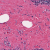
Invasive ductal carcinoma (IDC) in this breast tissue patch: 0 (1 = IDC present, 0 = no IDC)